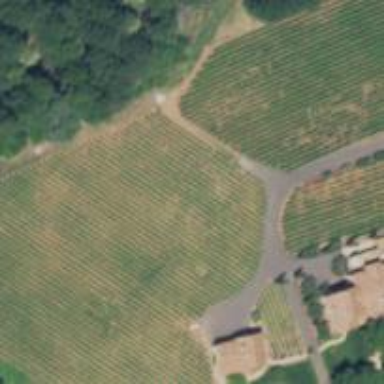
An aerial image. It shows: Vineyard growing wine grapes.